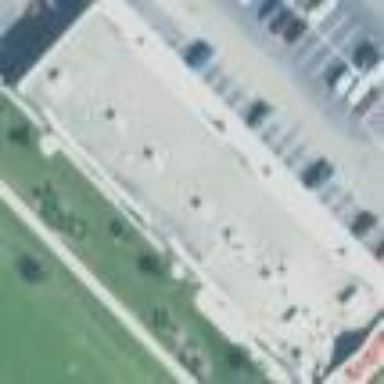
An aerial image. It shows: Retail building.